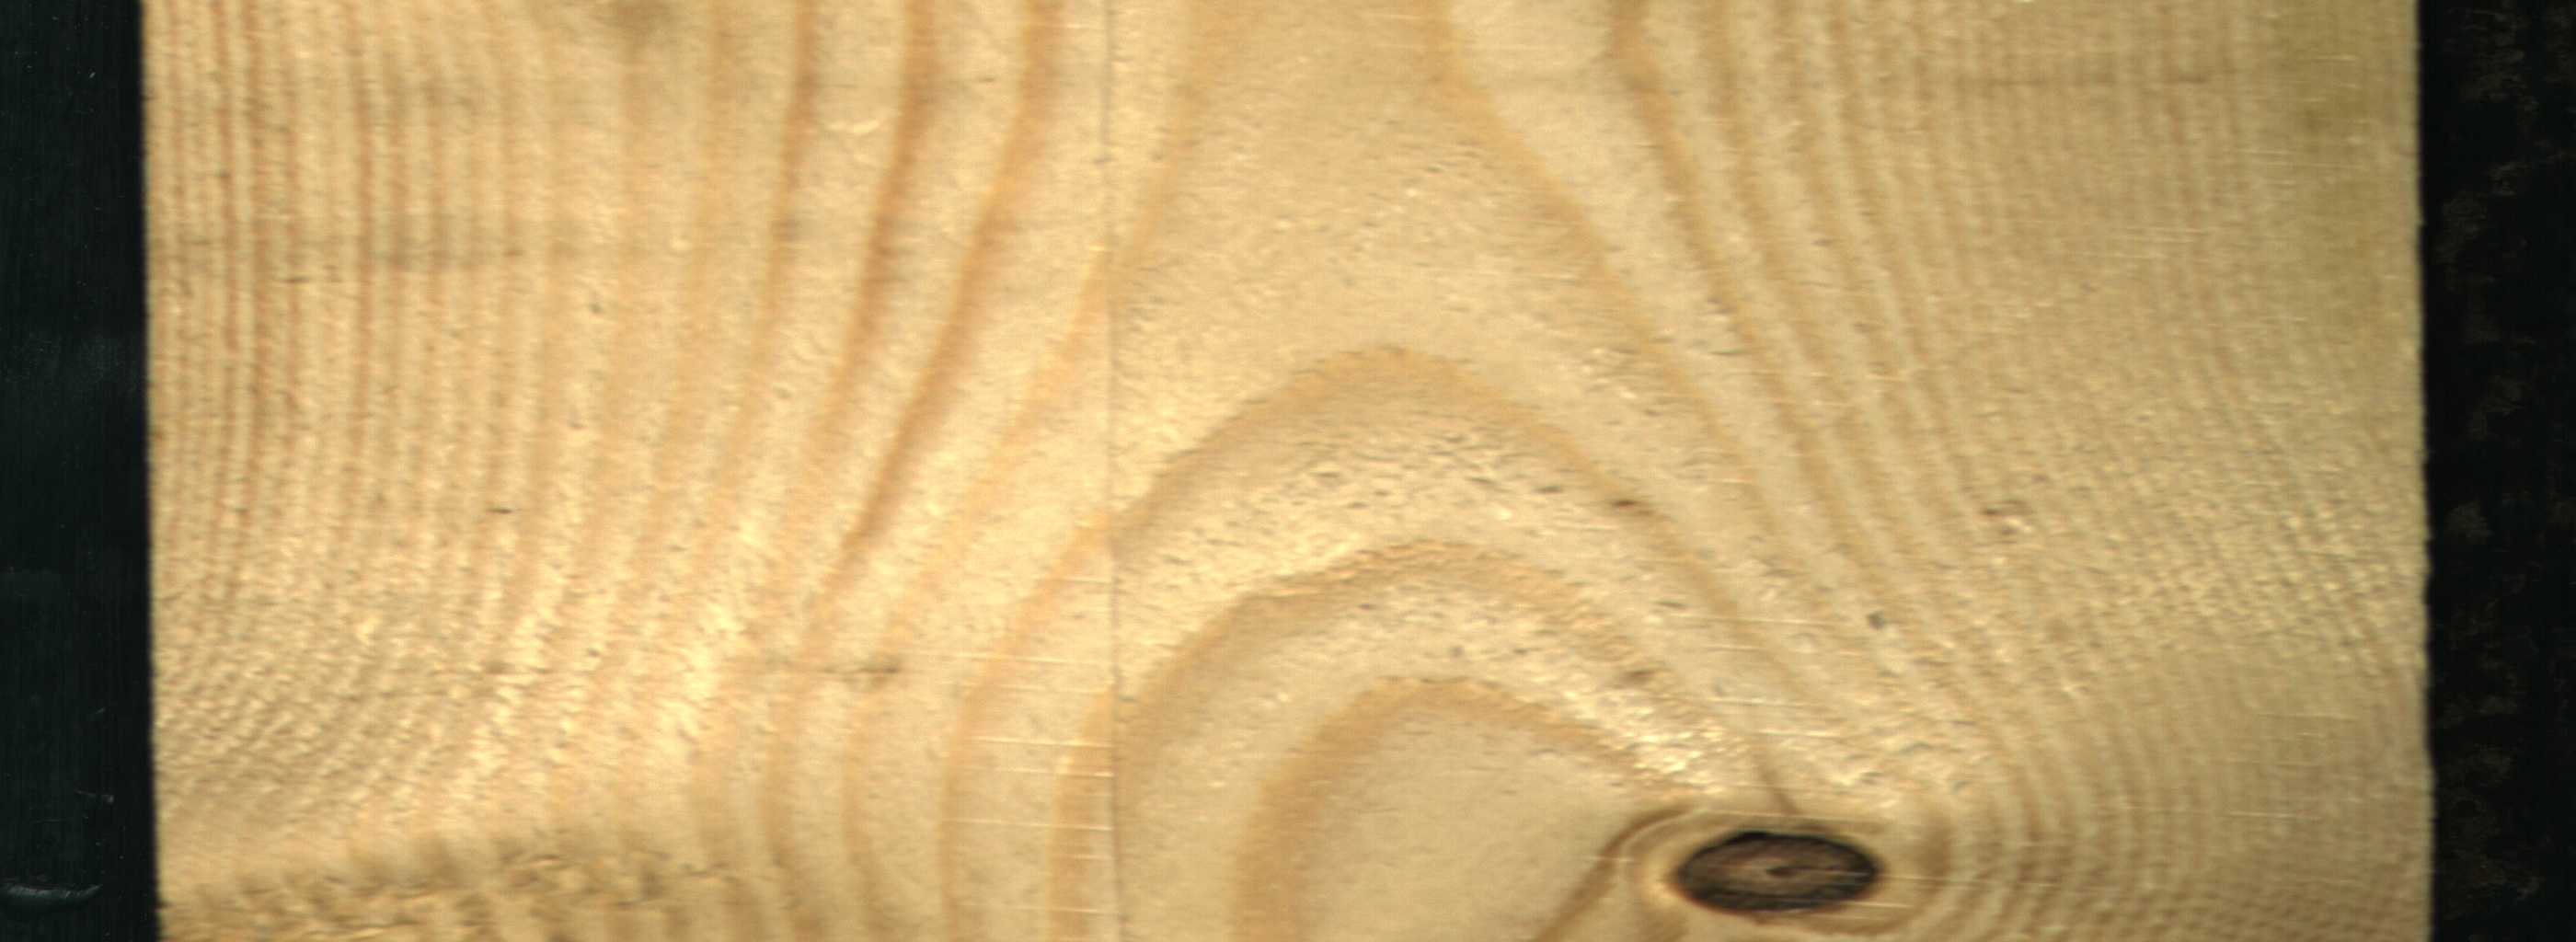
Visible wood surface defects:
Dead_Knot